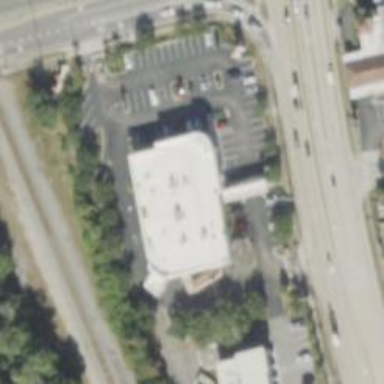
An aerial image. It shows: Pharmacy providing healthcare services.